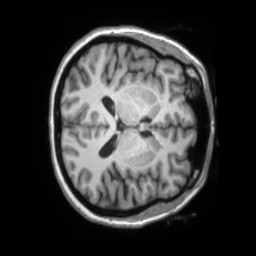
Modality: T1w
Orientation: axial
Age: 44
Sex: female
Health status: ill
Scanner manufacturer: siemens
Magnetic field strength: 3 T
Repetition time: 2.2 s
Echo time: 0.00157 s